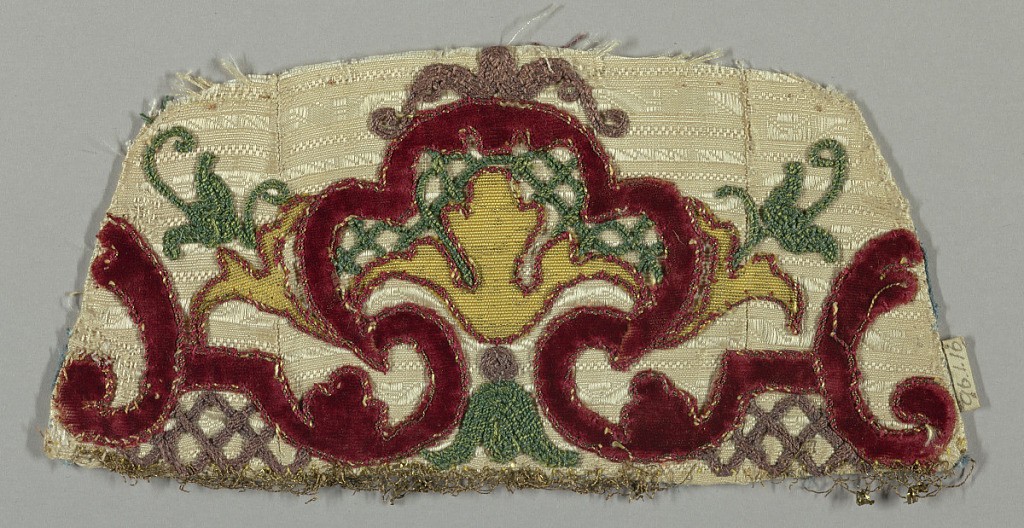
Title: Fragment
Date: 17th century
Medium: silk Technique: appliqué and embroidery
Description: Appliqué of arabesques and flowering forms in yellow silk and red velvet on a white figured silk ground. Couching of colored cords added.